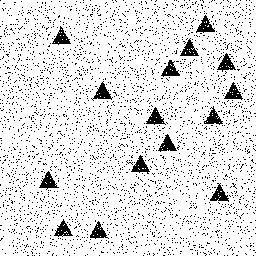
Squares: 0
Triangles: 15
Stars: 0
Total shapes: 15